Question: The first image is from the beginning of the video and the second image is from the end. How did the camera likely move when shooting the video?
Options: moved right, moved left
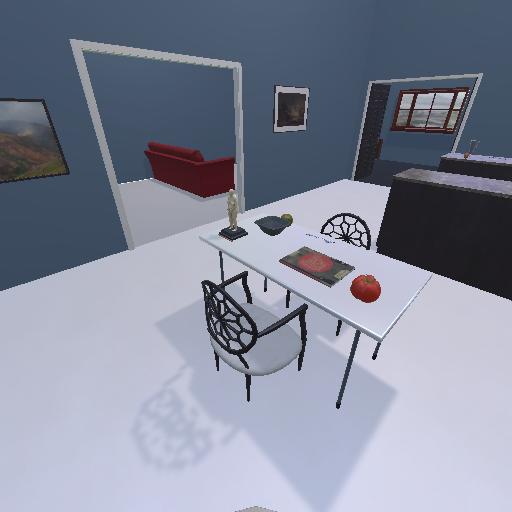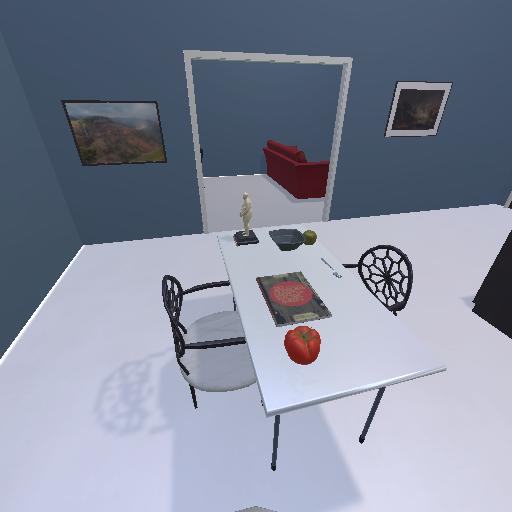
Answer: moved right